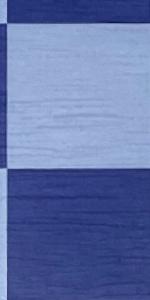
Label: Empty